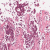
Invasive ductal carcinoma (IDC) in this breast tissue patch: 1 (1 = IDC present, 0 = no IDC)